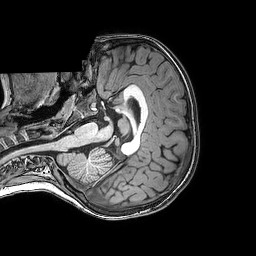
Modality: T1w
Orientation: axial
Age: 7
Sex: male
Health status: healthy